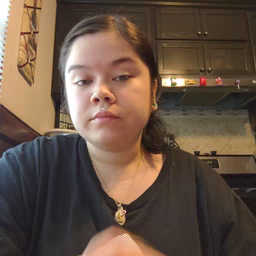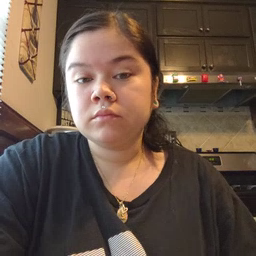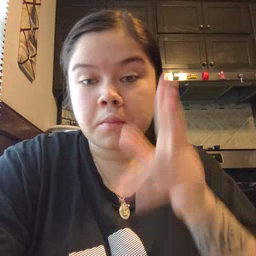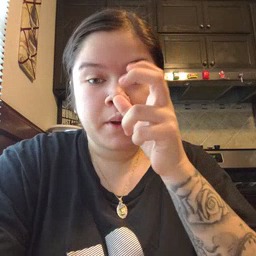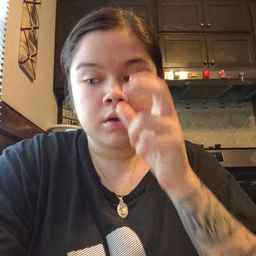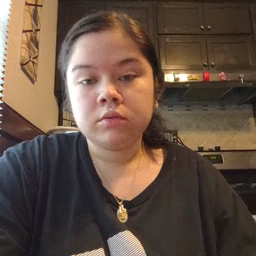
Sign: bug